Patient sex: F
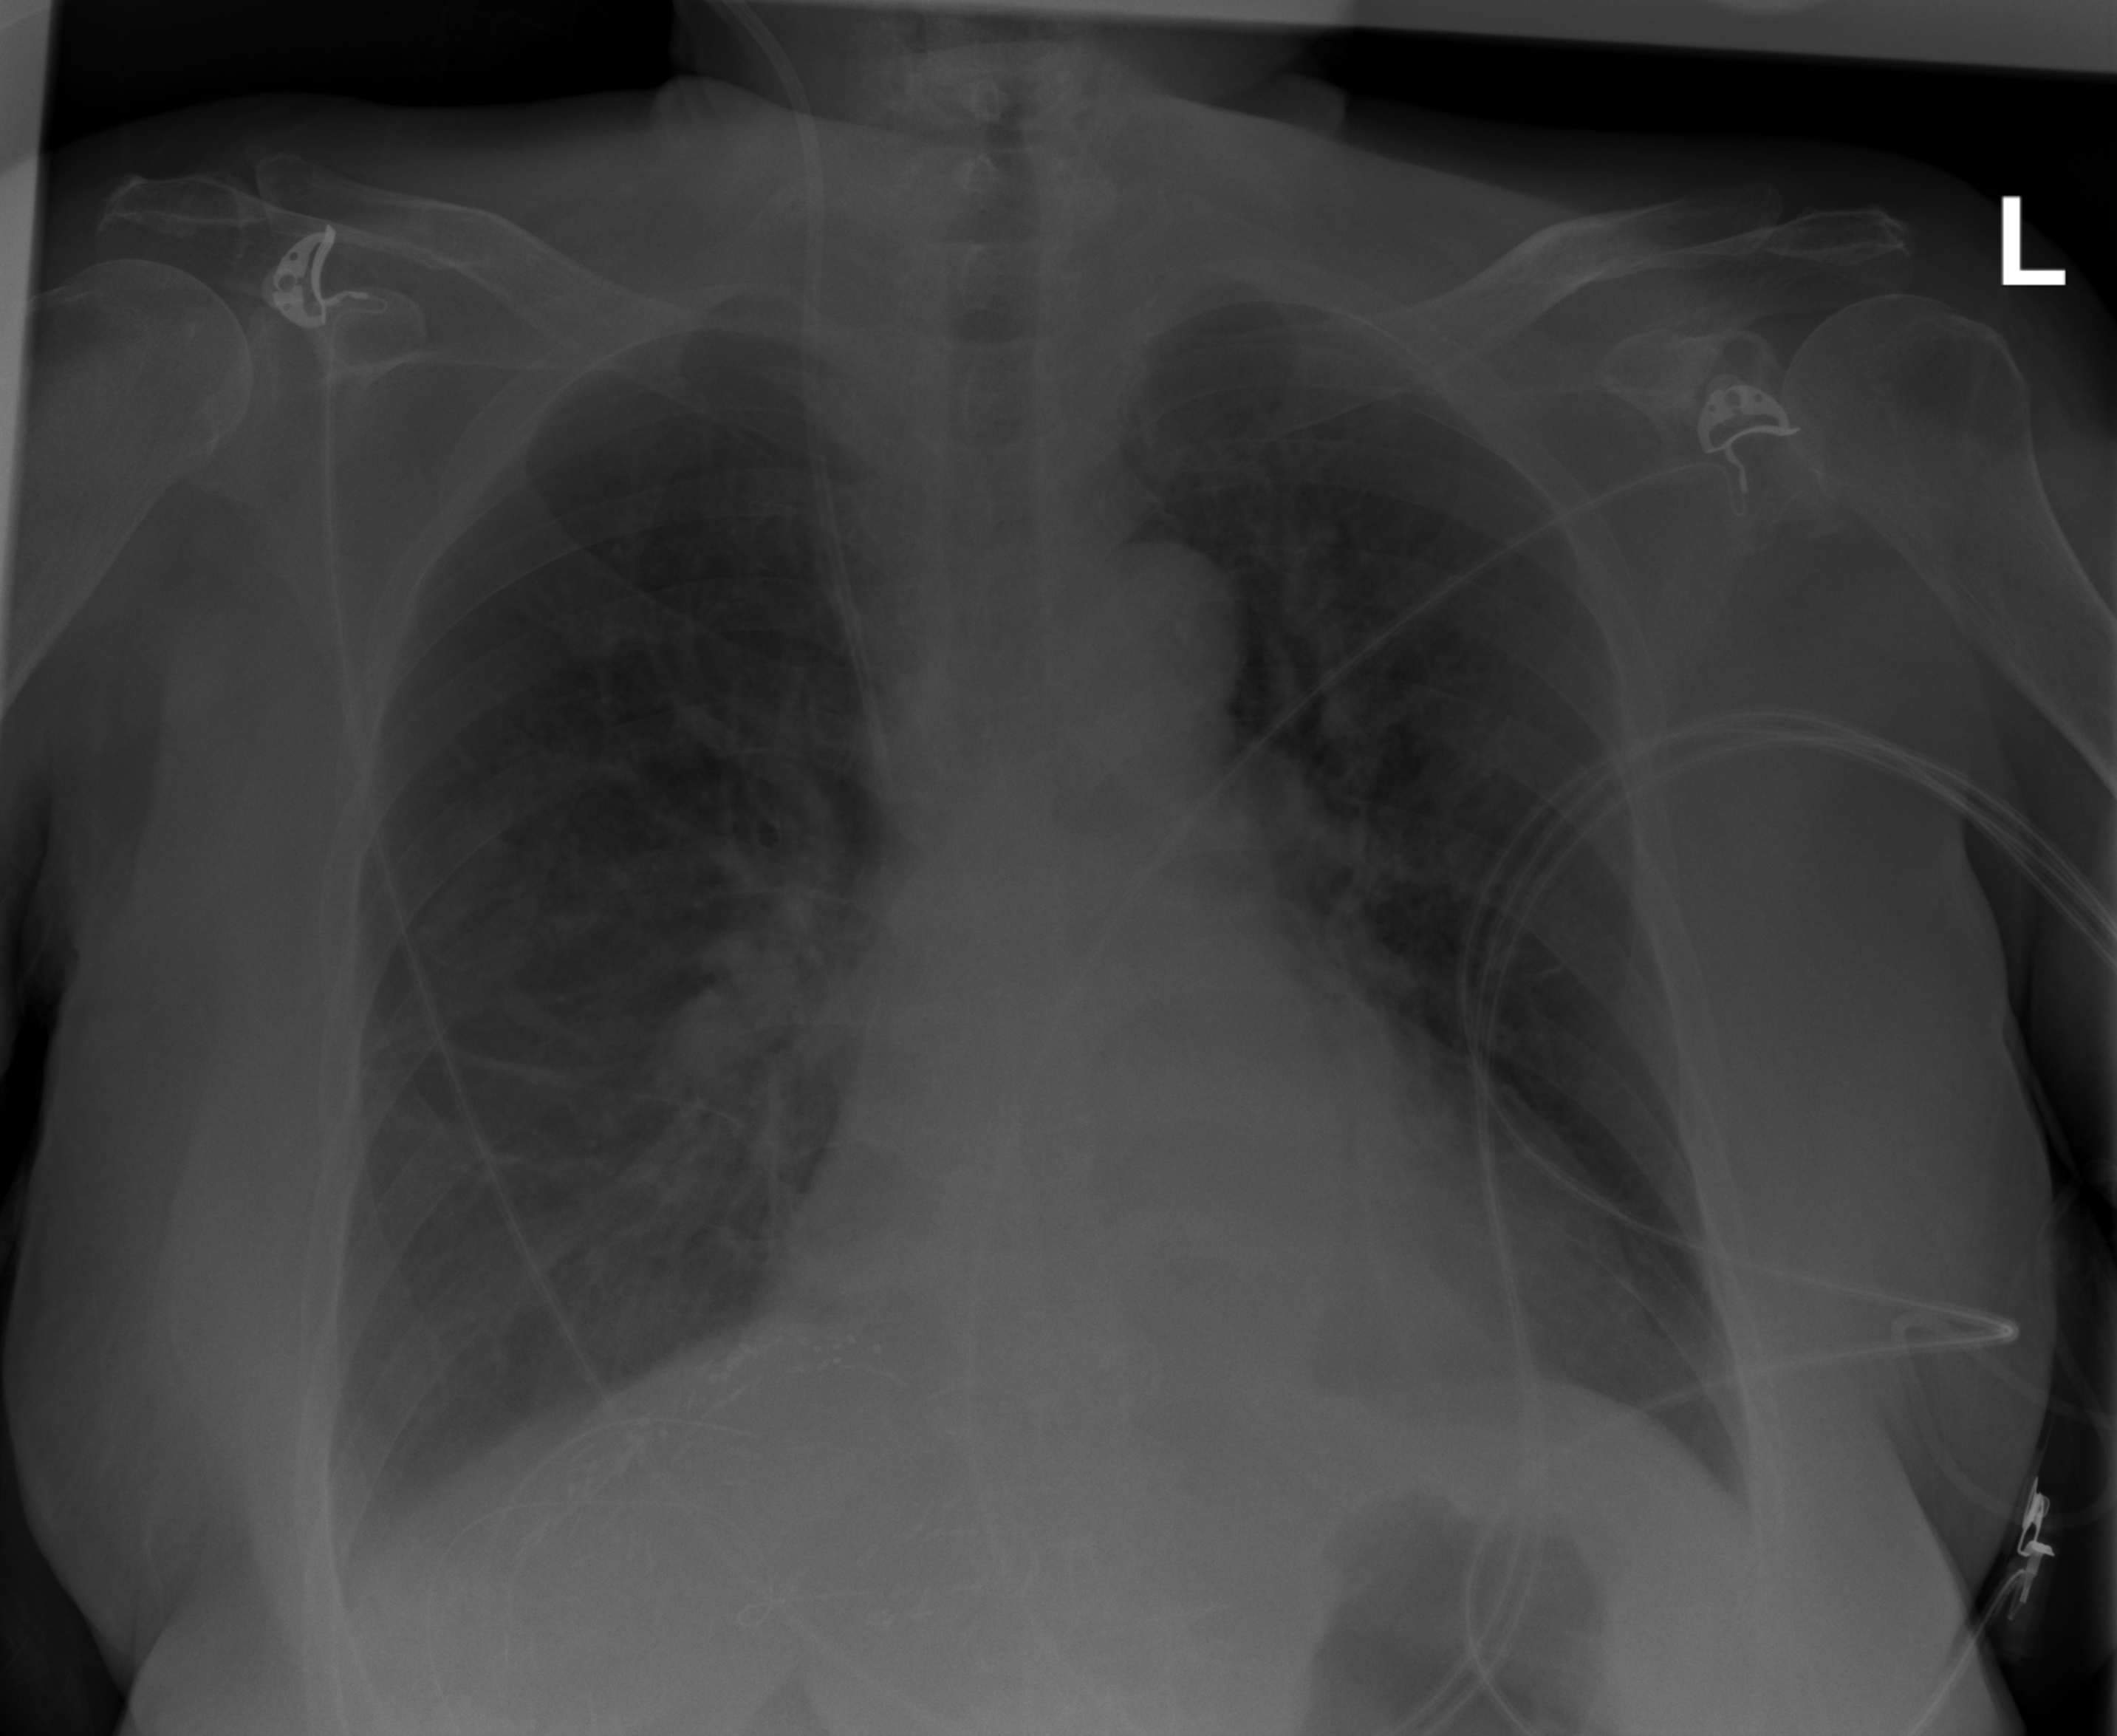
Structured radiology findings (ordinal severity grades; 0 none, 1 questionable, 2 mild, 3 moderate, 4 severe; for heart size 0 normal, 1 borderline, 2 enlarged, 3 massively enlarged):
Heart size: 1
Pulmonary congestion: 0
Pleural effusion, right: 0
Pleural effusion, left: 0
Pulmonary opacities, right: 2
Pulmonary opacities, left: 0
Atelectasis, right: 2
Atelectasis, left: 2